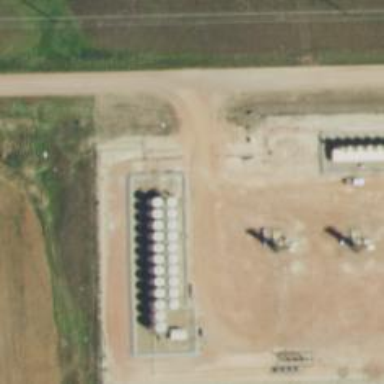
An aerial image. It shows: Storage tank that is man-made.